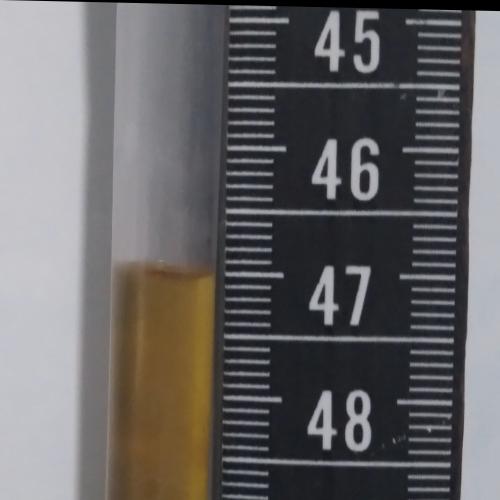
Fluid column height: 47.0 cm